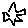
Label: star